Question: I have a module that contains a subroutine that contains another subroutine. The outer subroutine has a parallel OpenMP region in which I call the inner subroutine. The code compiles and runs without any error but the results are not correct.
'''
module my_module
contains
subroutine a(...)
*...some variables*
!$OMP PARALLEL DO DEFAULT(PRIVATE) SHARED(...)
*...do some work*
call b(...)
!$OMP END PARALLEL DO
contains
subroutine b(...)
*...some variables*
*...do some work*
end subroutine b
end subroutine a
end my module
'''
If I run the Intel Debugger 'idb', it will show me a SIGSEGV inside 'subroutine b'. Now, if I manually replace the content of 'subroutine b' inside 'subroutine a' instead of calling it, and keeping the OMP clauses, it will not throw SIGSEGV error and the results are now correct.
Full code is here: <URL>
It's a module containing a subroutine to solve Euler fluid equations. If I run the 'idb', it will give the following:

Just managed to write a smaller example that reproduces this error:
'''
module some_module
implicit none
contains
subroutine sub0()
real :: a(5)
integer :: i
a(:) = 0
!$OMP PARALLEL DO DEFAULT(PRIVATE) SHARED(a)
do i = 1, 5
call sub1()
end do
!$OMP END PARALLEL DO
print*, a(:)
contains
subroutine sub1()
a(i) = a(i) + 1
end subroutine sub1
end subroutine sub0
end module some_module
program main
use some_module
implicit none
call sub0()
end program main
'''
The program should print '1.000000 1.000000 1.000000 1.000000 1.000000'. The following are different compilation flags I tried: (compiler is ifort 14.0.2)
'ifort name.f90 -check bounds -traceback -O0' - works fine without OpenMP
'ifort name.f90 -openmp -check bounds -traceback -O0' - gives array index out of bound.
'ifort name.f90 -openmp -check bounds -traceback' - will work
So basically, the error will show when I use '-O0'. However, that doesn't mean that the error is absent when I don't use '-O0' (I say this because my original code will give wrong results). Also, if I pass the index 'i' explicitly, that is:
'''
....
call sub1(i)
....
contains
subroutine sub1(i)
integer i
....
'''
and then compile with '-O0', it will work again. So my suspicion is that OpenMP is having trouble inheriting the variable 'i' to its child subroutines.
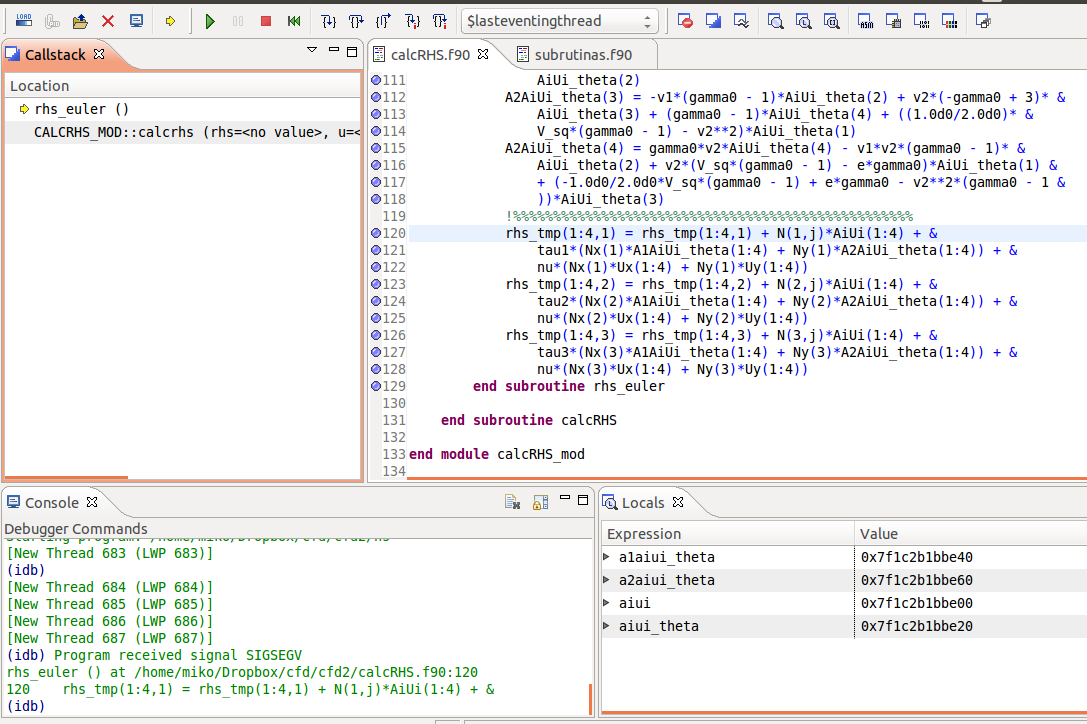
Answer: I am not sure if this is allowed by the OpenMP specifications. This thread <URL> also has some doubts. Maybe it is just wrongly implemented by Intel Fortran, but one would have to carefully read the official specifications.
In your case I would avoid the need for the host association by pasting the code of the procedure directly into the loop as you also tried.
The other option is to pass the private variables as dummy arguments, as is suggested in the referenced thread, which also avoids the host association.
I am unsure whether using high enough optimization level alone will help, it is probably unsafe to need the inlining.
FWIW I am getting the same error also with the Oracle Solaris Studio 12.4beta.
---
According to IanH:
"The reference to i inside the internal subroutine is in a region but not in a construct. Whether the i being referred to is the original i prior to the parallel do construct or a private copy is called out as being "unspecified "in OpenMP 4.0 and earlier."
The relevant section from the specifiction is (OpenMP 4.0 2.14.3.3. 14):
> '''
The corresponding original list item. Inside the construct, all references to the original
list item are replaced by references to the new list item. In the rest of the region, it is
unspecified whether references are to the new list item or the original list item.
'''
This means this usage should be avoided.